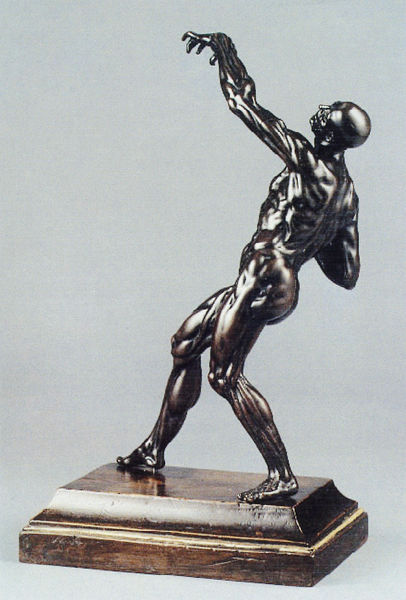
Titel: “Écorché Statuette” eines Pferdedresseurs
Künstler: Willem van Tetrode
Institution: Privatsammlung
Schlagwörter: akt, körper, mann, nackt, bewegung, finger, geste, holz, rücken, blick, tanz, arm, arme, mensch, sockel, stehen, stein, figur, gold, pose, skulptur, statue, beine, muskeln, sport, glatze, metall, bronze, plastik, plinthe, zehen, foto, muskulös, antike, unbekleidet, gebogen, manierismus, muskel, erhoben, athlet, sportler, staue, grazil, kugelstoßer, sehnen, aktion, werfen, grazie, akulptur, sckel, werfer, nacj, ganzkörperstatue